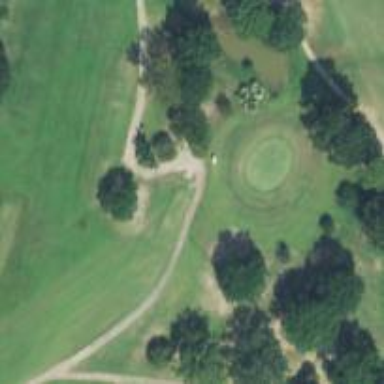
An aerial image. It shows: Path for both road and golf.